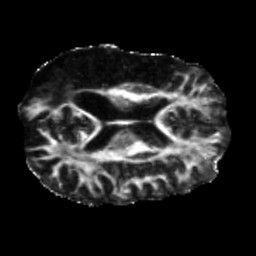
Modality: FA
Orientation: axial
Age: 41
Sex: male
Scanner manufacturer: siemens
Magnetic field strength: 3 T
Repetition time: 5.25 s
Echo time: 0.08 s